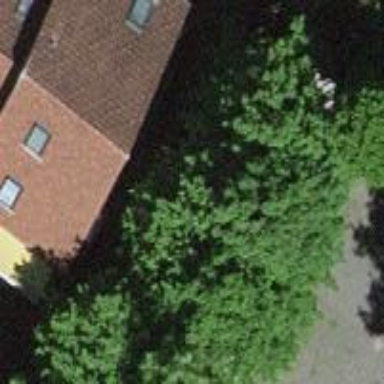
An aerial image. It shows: House with gabled roof that runs across the building.